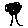
Label: tree